Interaction volume radius: 5 \u00c5
Interaction volume height: 10 \u00c5
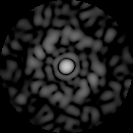
Disorder parameter: 0.81